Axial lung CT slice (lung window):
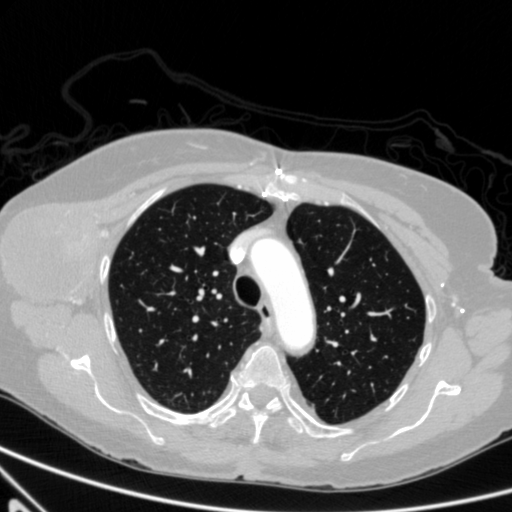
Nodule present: no